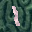
Label: 1